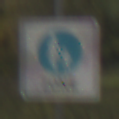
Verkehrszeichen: BeginnFussgaengerzone
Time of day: MorningAfternoon
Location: Outdoor (Nature)
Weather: Overcast
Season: Autumn
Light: Natural